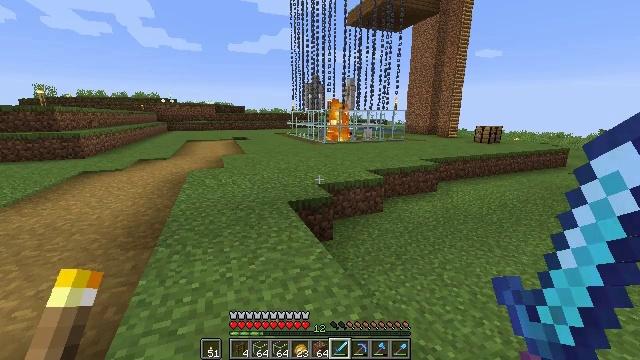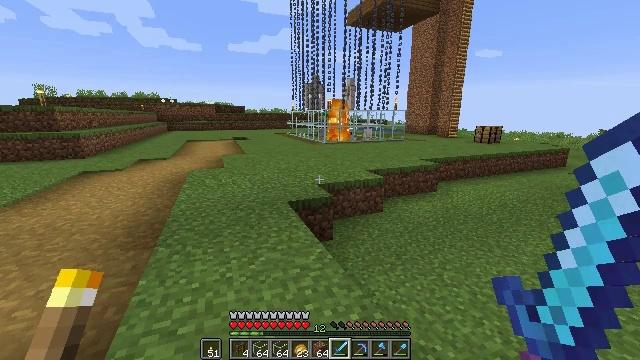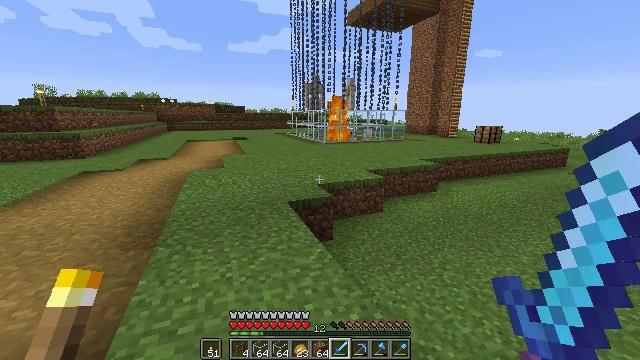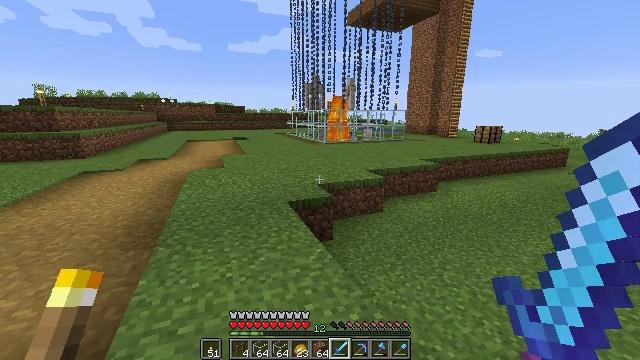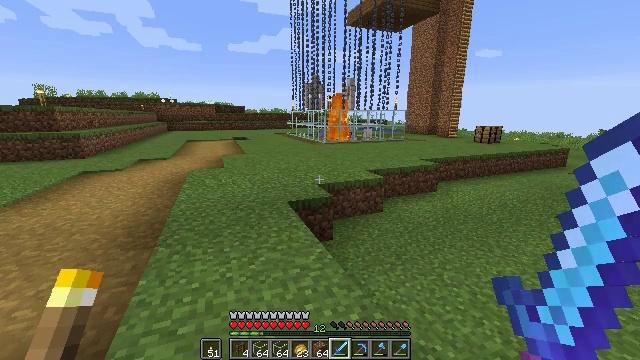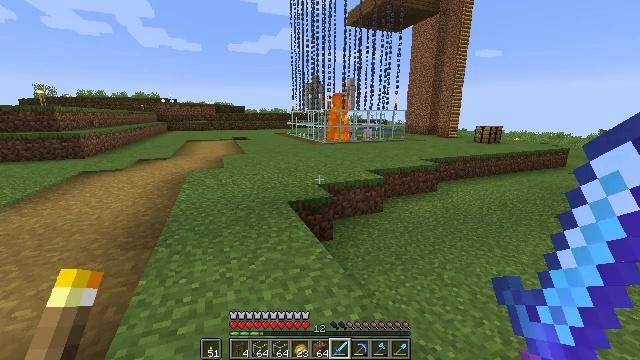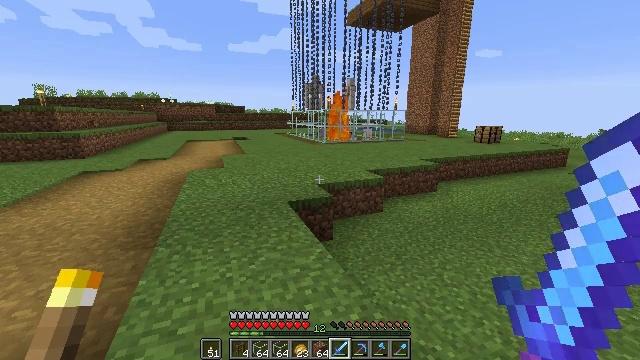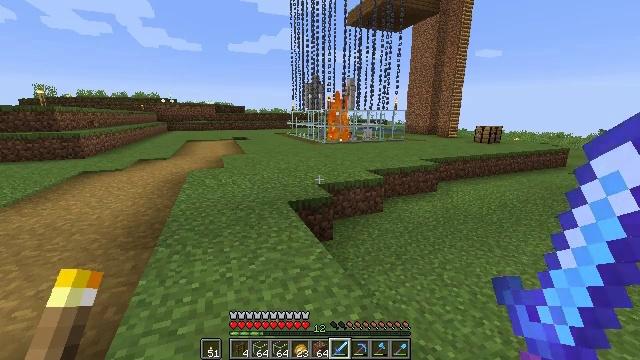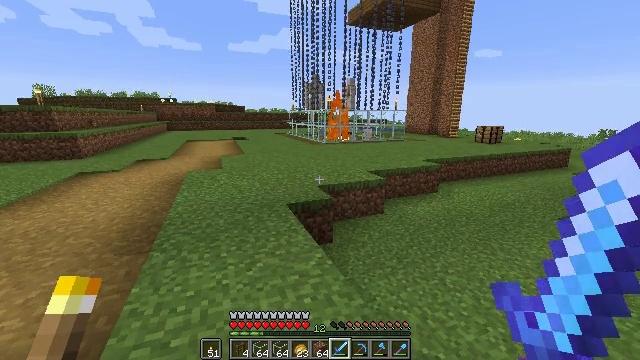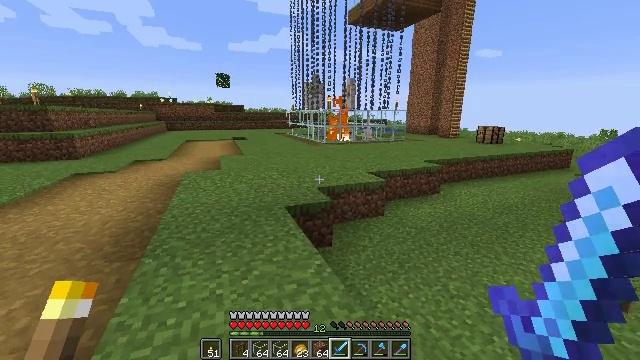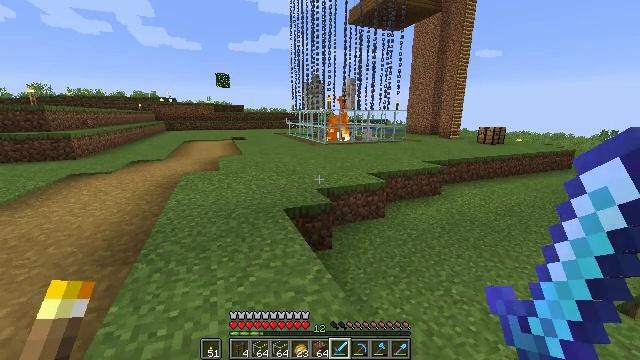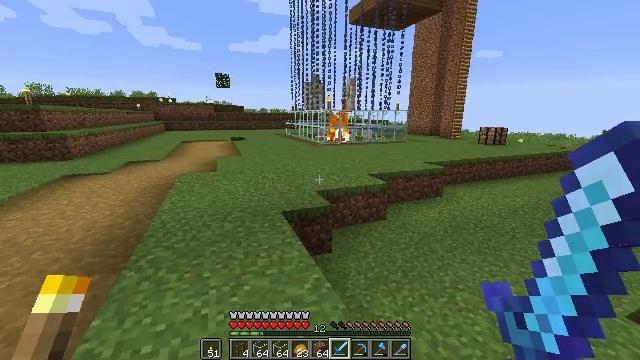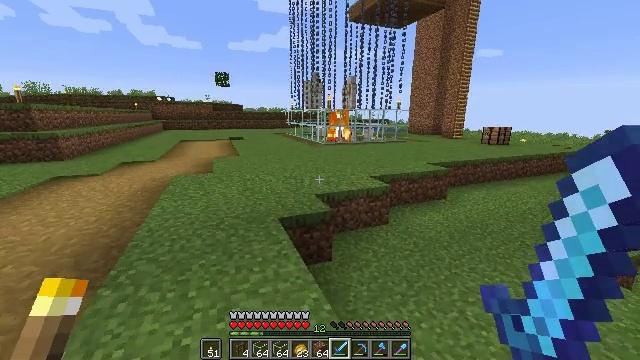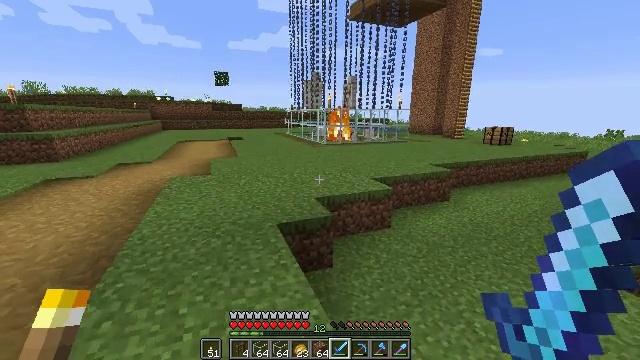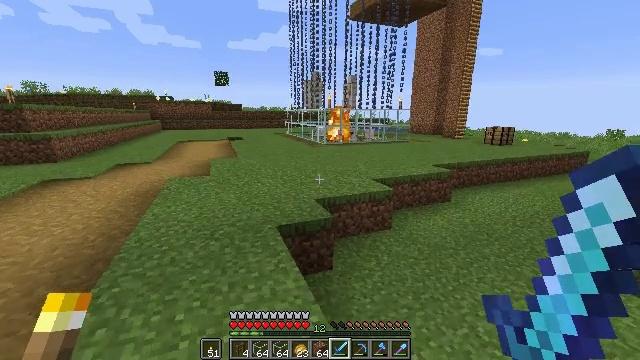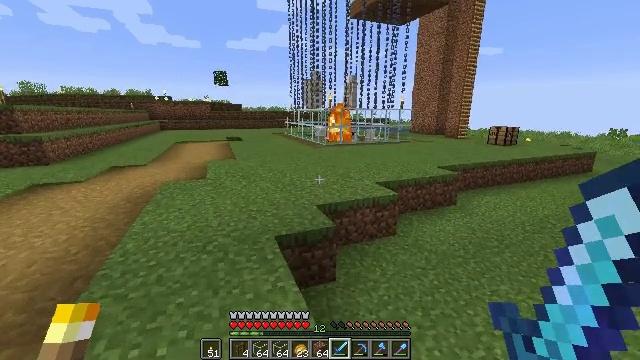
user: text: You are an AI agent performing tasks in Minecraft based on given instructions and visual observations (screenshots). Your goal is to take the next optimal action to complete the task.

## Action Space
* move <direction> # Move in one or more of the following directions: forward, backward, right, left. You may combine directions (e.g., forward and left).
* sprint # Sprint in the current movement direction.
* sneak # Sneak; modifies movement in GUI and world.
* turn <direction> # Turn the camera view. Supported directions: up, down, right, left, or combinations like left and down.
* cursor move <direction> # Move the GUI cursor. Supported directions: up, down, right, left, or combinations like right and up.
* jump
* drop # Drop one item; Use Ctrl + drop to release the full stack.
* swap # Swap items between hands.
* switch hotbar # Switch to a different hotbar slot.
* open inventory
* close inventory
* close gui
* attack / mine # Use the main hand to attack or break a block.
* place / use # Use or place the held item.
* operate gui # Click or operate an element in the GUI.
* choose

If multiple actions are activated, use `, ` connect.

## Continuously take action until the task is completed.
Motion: motion action
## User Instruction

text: Mine the torch on the wall.
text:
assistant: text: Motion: attack / mine
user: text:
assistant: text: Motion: attack / mine
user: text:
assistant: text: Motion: attack / mine
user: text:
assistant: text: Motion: no_op
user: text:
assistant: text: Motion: no_op
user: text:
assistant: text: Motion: no_op
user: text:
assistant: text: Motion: turn left and down
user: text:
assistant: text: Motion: move forward, turn left and down
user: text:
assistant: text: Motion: move forward, turn left and down
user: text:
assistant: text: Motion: move forward
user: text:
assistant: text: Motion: move forward
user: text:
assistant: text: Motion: move forward
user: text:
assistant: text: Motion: move forward
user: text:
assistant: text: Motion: move forward
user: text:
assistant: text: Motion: move forward
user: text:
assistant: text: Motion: move forward
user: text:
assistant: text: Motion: move forward
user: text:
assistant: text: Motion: move forward, turn left
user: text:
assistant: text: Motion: move forward, turn left
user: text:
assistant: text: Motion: move forward, turn left
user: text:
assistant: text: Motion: move forward
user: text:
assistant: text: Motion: move forward, sprint
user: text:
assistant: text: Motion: move forward, sprint
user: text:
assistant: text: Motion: move forward, sprint
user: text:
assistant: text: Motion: move forward, sprint
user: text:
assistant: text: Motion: move forward
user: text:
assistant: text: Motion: move forward
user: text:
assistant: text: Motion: move forward, turn right and down
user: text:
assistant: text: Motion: move forward, turn right and down
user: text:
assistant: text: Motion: turn right